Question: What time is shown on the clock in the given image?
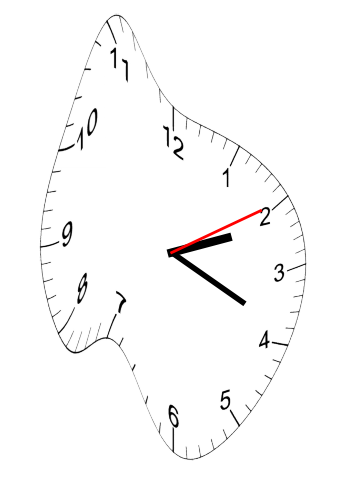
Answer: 02:19:10